八年级 · 组合几何学
如图, 在 $\triangle A B C$ 中, $A B=A C, \angle B A C=102^{\circ}$, 若 $M P$ 和 $N Q$ 分别垂直平分 $A B$ 和 $A C$,则 $\angle P A Q$ 的度数是 \$ \qquad \$

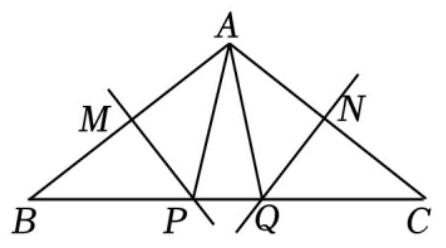
答案: 4^{\circ}$